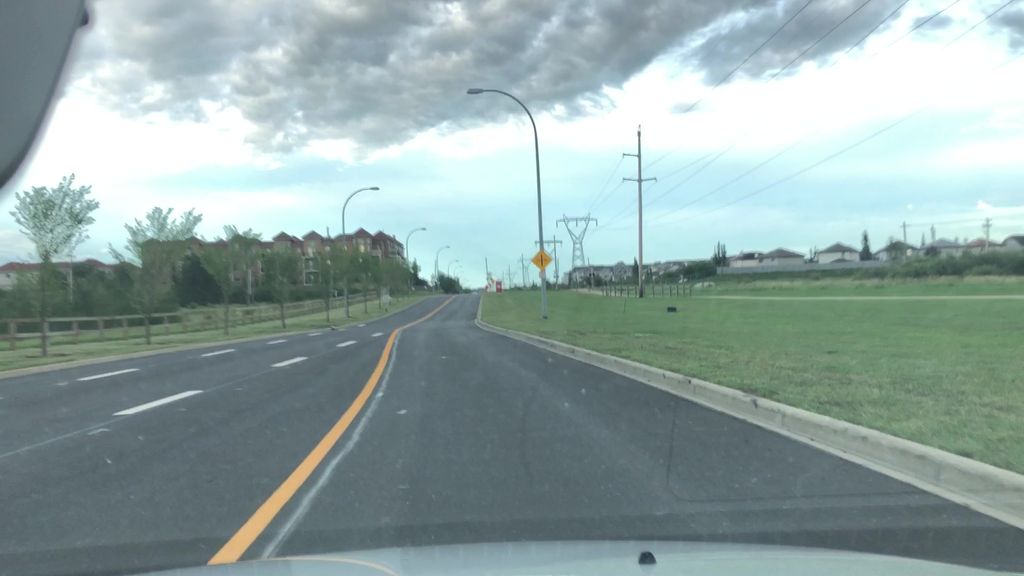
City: edmonton